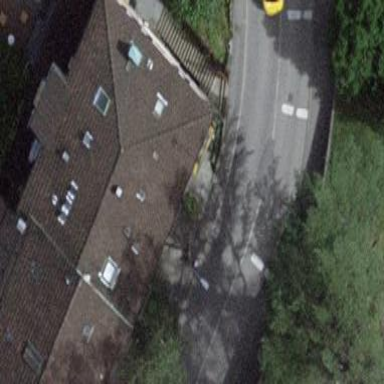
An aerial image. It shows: Hipped-roof building with apartments.